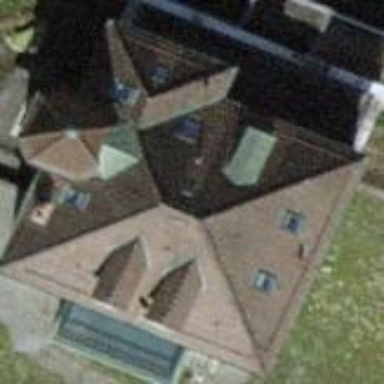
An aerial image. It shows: Building with hipped roof made of tile. The roof orientation is either along or across.